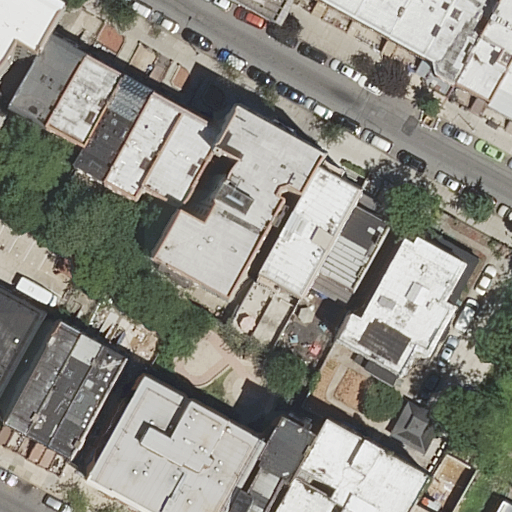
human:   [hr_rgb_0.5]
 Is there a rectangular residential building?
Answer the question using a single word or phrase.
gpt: yes

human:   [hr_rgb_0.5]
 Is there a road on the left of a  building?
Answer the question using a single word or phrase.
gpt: yes

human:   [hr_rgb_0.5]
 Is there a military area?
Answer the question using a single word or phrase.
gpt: no

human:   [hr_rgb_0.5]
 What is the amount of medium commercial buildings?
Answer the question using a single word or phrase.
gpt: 0

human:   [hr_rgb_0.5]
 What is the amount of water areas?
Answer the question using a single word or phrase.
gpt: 0

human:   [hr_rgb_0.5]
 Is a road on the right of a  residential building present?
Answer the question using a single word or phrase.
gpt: yes

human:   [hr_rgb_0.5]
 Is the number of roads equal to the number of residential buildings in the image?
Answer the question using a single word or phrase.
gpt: no

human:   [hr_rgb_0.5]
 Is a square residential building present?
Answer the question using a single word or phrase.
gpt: no

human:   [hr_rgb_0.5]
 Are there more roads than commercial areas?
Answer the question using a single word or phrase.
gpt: yes

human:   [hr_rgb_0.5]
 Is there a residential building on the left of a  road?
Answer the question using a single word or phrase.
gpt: yes

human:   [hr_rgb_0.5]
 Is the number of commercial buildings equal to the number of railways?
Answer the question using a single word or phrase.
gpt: yes

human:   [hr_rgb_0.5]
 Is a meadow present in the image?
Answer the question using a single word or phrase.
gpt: no

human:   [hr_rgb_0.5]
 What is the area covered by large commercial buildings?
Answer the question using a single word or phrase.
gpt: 0m2

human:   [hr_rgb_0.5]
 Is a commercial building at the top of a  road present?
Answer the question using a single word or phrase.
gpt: no

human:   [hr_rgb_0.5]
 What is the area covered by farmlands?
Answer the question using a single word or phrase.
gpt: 0m2

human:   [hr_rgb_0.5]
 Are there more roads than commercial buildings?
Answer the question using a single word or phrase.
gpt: yes

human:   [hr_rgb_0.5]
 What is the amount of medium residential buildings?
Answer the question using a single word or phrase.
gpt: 15

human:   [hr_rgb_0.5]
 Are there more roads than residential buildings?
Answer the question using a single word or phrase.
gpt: no

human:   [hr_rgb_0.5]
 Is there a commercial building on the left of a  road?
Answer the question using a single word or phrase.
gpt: no

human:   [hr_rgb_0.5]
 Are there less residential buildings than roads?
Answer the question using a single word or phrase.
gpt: no

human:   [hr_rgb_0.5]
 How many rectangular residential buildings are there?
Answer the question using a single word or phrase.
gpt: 15

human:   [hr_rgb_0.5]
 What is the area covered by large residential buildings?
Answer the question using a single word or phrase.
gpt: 1309m2

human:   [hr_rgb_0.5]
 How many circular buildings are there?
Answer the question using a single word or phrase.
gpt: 0

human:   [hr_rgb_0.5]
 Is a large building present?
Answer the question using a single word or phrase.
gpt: yes

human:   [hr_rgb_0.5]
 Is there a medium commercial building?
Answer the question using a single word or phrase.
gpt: no

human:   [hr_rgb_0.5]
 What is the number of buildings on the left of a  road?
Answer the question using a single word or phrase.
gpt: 13

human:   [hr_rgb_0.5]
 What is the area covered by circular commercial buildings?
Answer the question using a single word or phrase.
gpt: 0m2

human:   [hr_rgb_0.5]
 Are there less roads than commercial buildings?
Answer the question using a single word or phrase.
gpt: no

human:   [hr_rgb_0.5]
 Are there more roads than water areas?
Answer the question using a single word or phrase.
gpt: yes

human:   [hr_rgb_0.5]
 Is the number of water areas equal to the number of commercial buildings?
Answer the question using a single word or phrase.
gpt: yes

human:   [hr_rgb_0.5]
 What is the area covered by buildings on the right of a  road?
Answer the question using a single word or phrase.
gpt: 3324m2

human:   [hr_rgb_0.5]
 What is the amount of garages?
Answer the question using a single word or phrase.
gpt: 0

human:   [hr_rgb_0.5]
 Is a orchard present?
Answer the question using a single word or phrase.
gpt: no

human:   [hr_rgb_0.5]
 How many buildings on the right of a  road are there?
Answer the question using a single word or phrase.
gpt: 20

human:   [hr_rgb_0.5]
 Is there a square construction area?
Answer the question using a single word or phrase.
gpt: no

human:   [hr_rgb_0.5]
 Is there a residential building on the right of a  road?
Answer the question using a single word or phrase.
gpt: yes